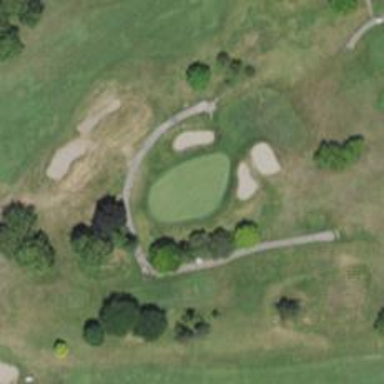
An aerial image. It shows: Golf hole.